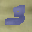
Label: 3